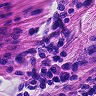
Metastatic tissue present: no